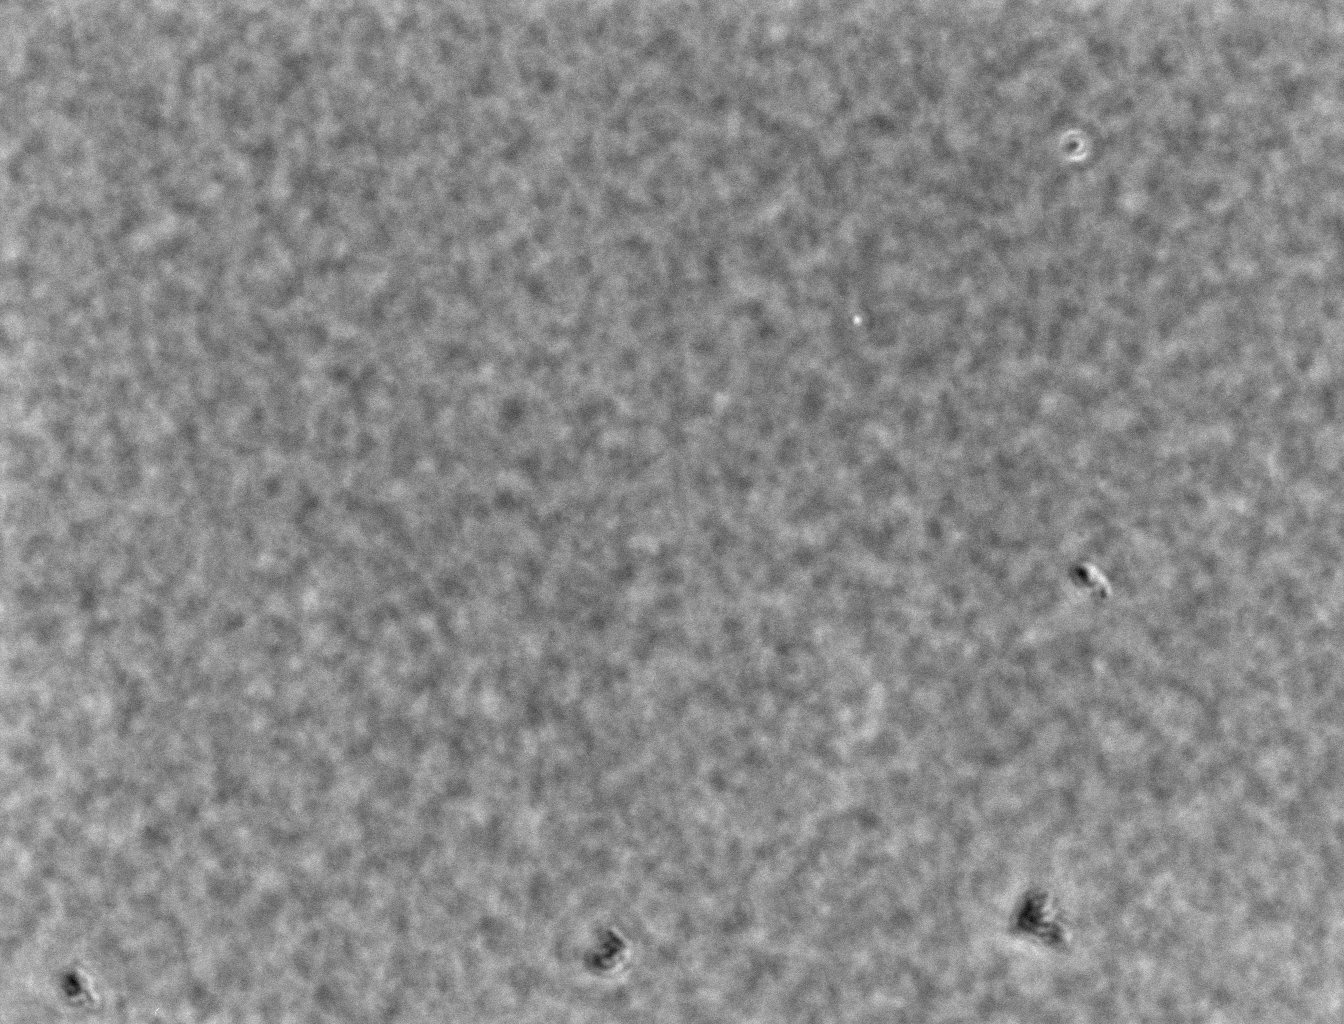
Defocused phase contrast microscopy, 60x objective, 3 h incubation